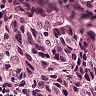
Metastatic tissue present: yes